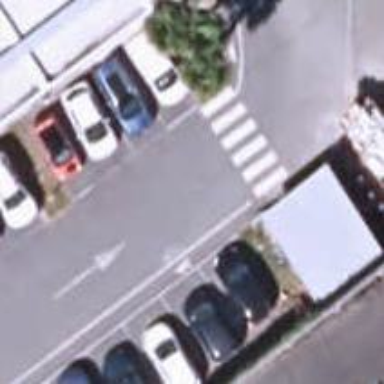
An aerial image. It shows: Uncontrolled road crossing.